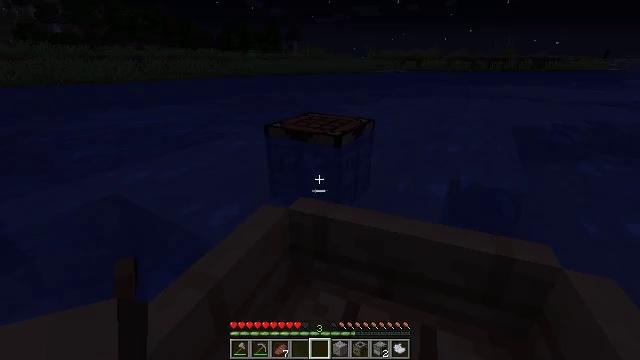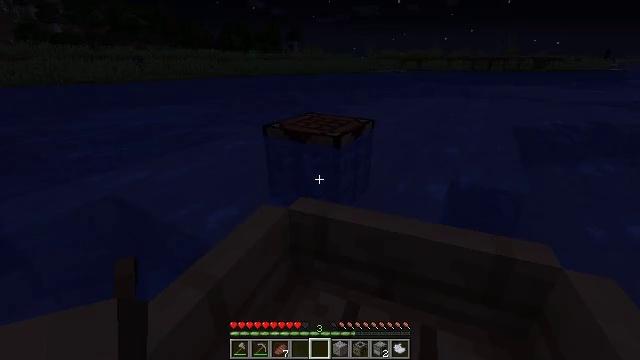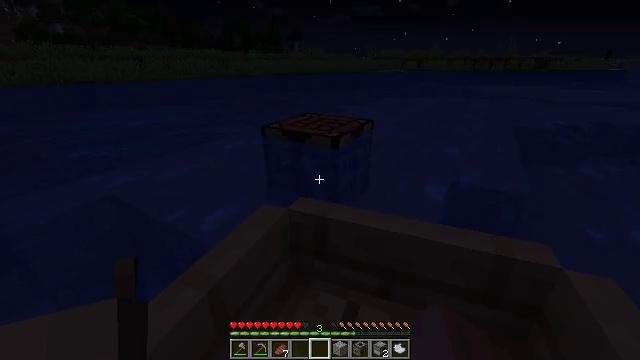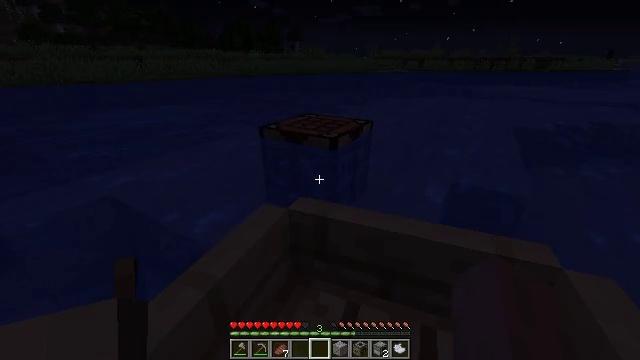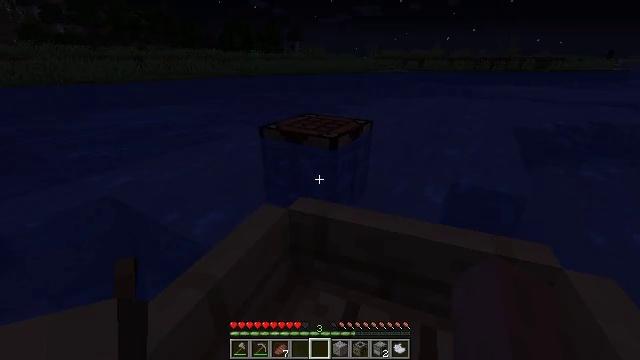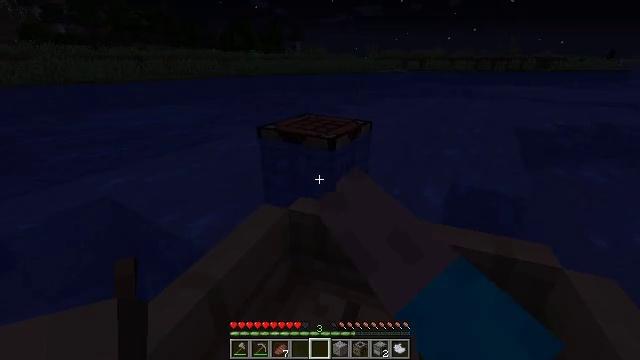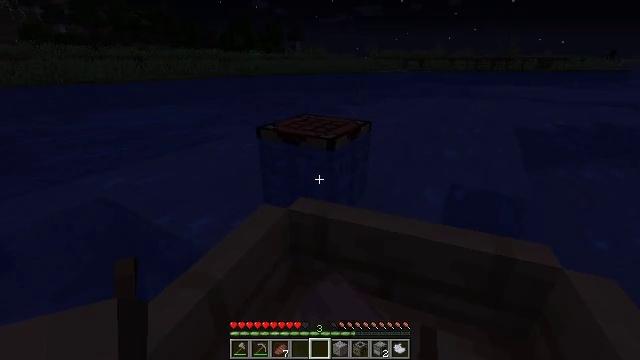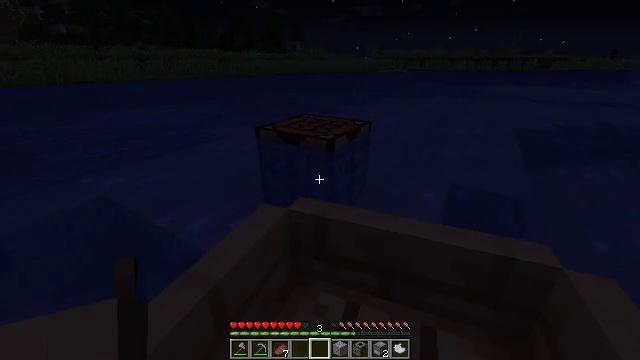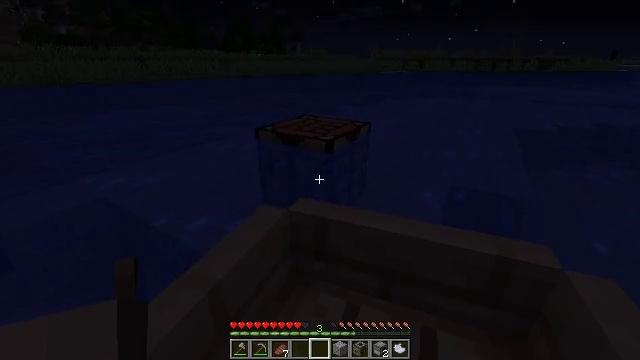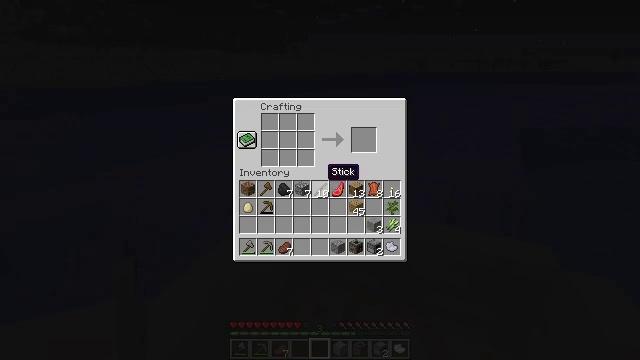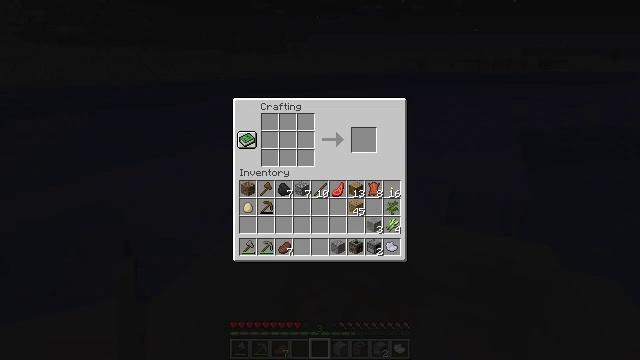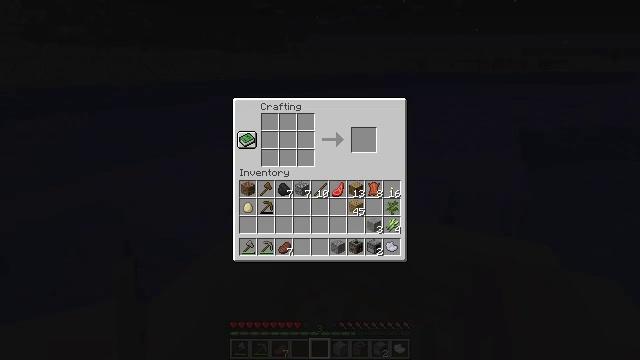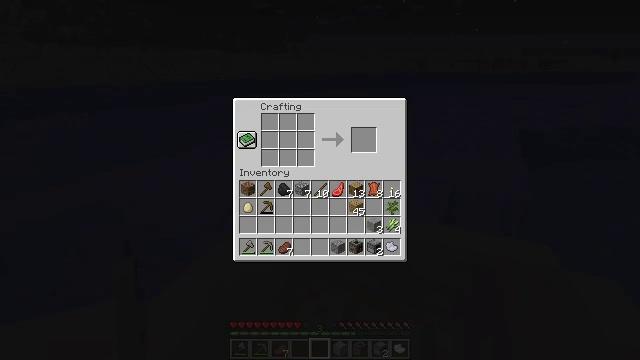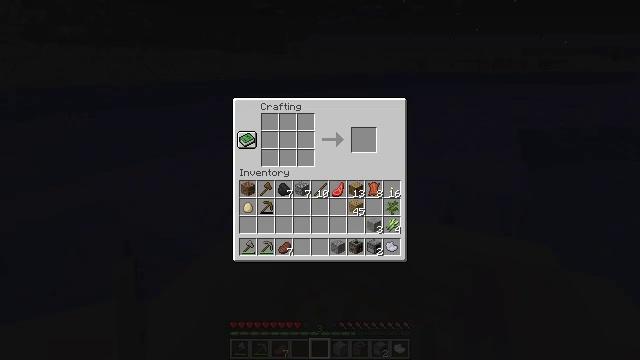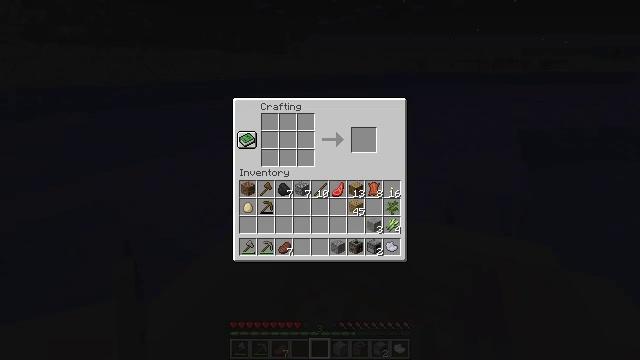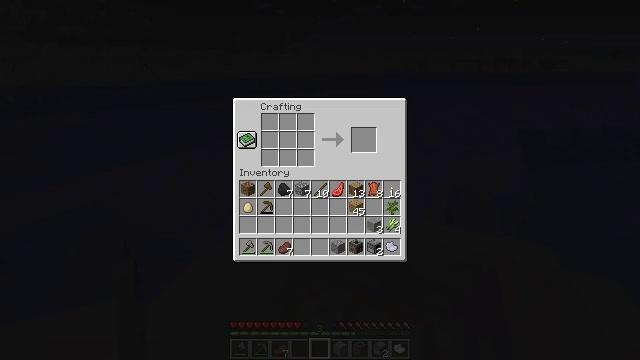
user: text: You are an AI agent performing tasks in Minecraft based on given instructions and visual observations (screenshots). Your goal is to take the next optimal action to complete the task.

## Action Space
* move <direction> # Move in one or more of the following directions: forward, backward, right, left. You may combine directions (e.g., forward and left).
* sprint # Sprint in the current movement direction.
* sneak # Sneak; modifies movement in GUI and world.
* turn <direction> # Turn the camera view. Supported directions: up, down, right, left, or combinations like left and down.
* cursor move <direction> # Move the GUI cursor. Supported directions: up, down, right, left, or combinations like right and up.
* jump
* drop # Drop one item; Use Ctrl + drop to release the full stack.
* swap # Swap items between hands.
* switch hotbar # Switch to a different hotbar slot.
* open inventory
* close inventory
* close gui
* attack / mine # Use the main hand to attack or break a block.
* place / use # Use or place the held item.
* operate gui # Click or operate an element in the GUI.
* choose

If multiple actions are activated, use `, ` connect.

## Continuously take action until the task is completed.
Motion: motion action
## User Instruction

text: Assemble the required items to craft a light gray bed.
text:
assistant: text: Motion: no_op
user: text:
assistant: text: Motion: no_op
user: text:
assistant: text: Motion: no_op
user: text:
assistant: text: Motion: use / place
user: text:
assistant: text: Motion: use / place
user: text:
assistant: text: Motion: use / place
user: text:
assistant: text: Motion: no_op
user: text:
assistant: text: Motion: no_op
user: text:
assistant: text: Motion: open gui
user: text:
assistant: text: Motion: cursor move right and up
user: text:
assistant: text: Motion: no_op
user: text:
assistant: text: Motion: no_op
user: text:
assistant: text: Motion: no_op
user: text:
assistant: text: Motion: cursor move right
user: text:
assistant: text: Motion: cursor move right
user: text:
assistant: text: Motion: no_op
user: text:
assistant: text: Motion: cursor move down
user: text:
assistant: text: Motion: cursor move left and down
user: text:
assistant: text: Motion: cursor move down
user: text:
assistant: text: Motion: no_op
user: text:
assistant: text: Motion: no_op
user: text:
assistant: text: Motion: cursor move left
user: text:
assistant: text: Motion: no_op
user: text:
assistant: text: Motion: cursor move left
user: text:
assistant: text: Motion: no_op
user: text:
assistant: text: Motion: no_op
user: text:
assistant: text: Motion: no_op
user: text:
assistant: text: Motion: no_op
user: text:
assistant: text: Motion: no_op
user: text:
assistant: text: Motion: no_op